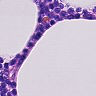
Metastatic tissue present: no